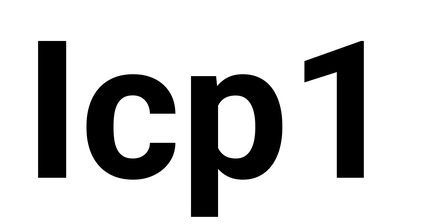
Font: Roboto_Bold